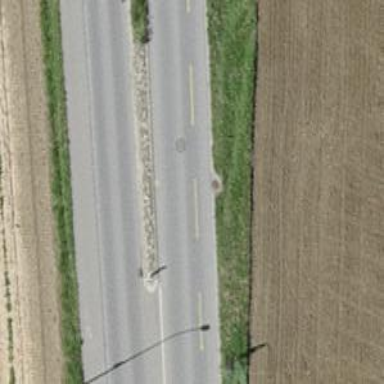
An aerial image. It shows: Tertiary road with designated cycle lane.